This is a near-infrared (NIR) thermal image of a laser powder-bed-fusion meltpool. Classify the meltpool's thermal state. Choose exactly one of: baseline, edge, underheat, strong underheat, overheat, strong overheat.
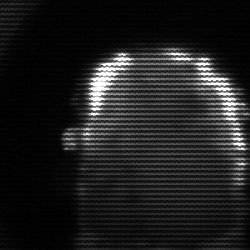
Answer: baseline